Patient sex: M
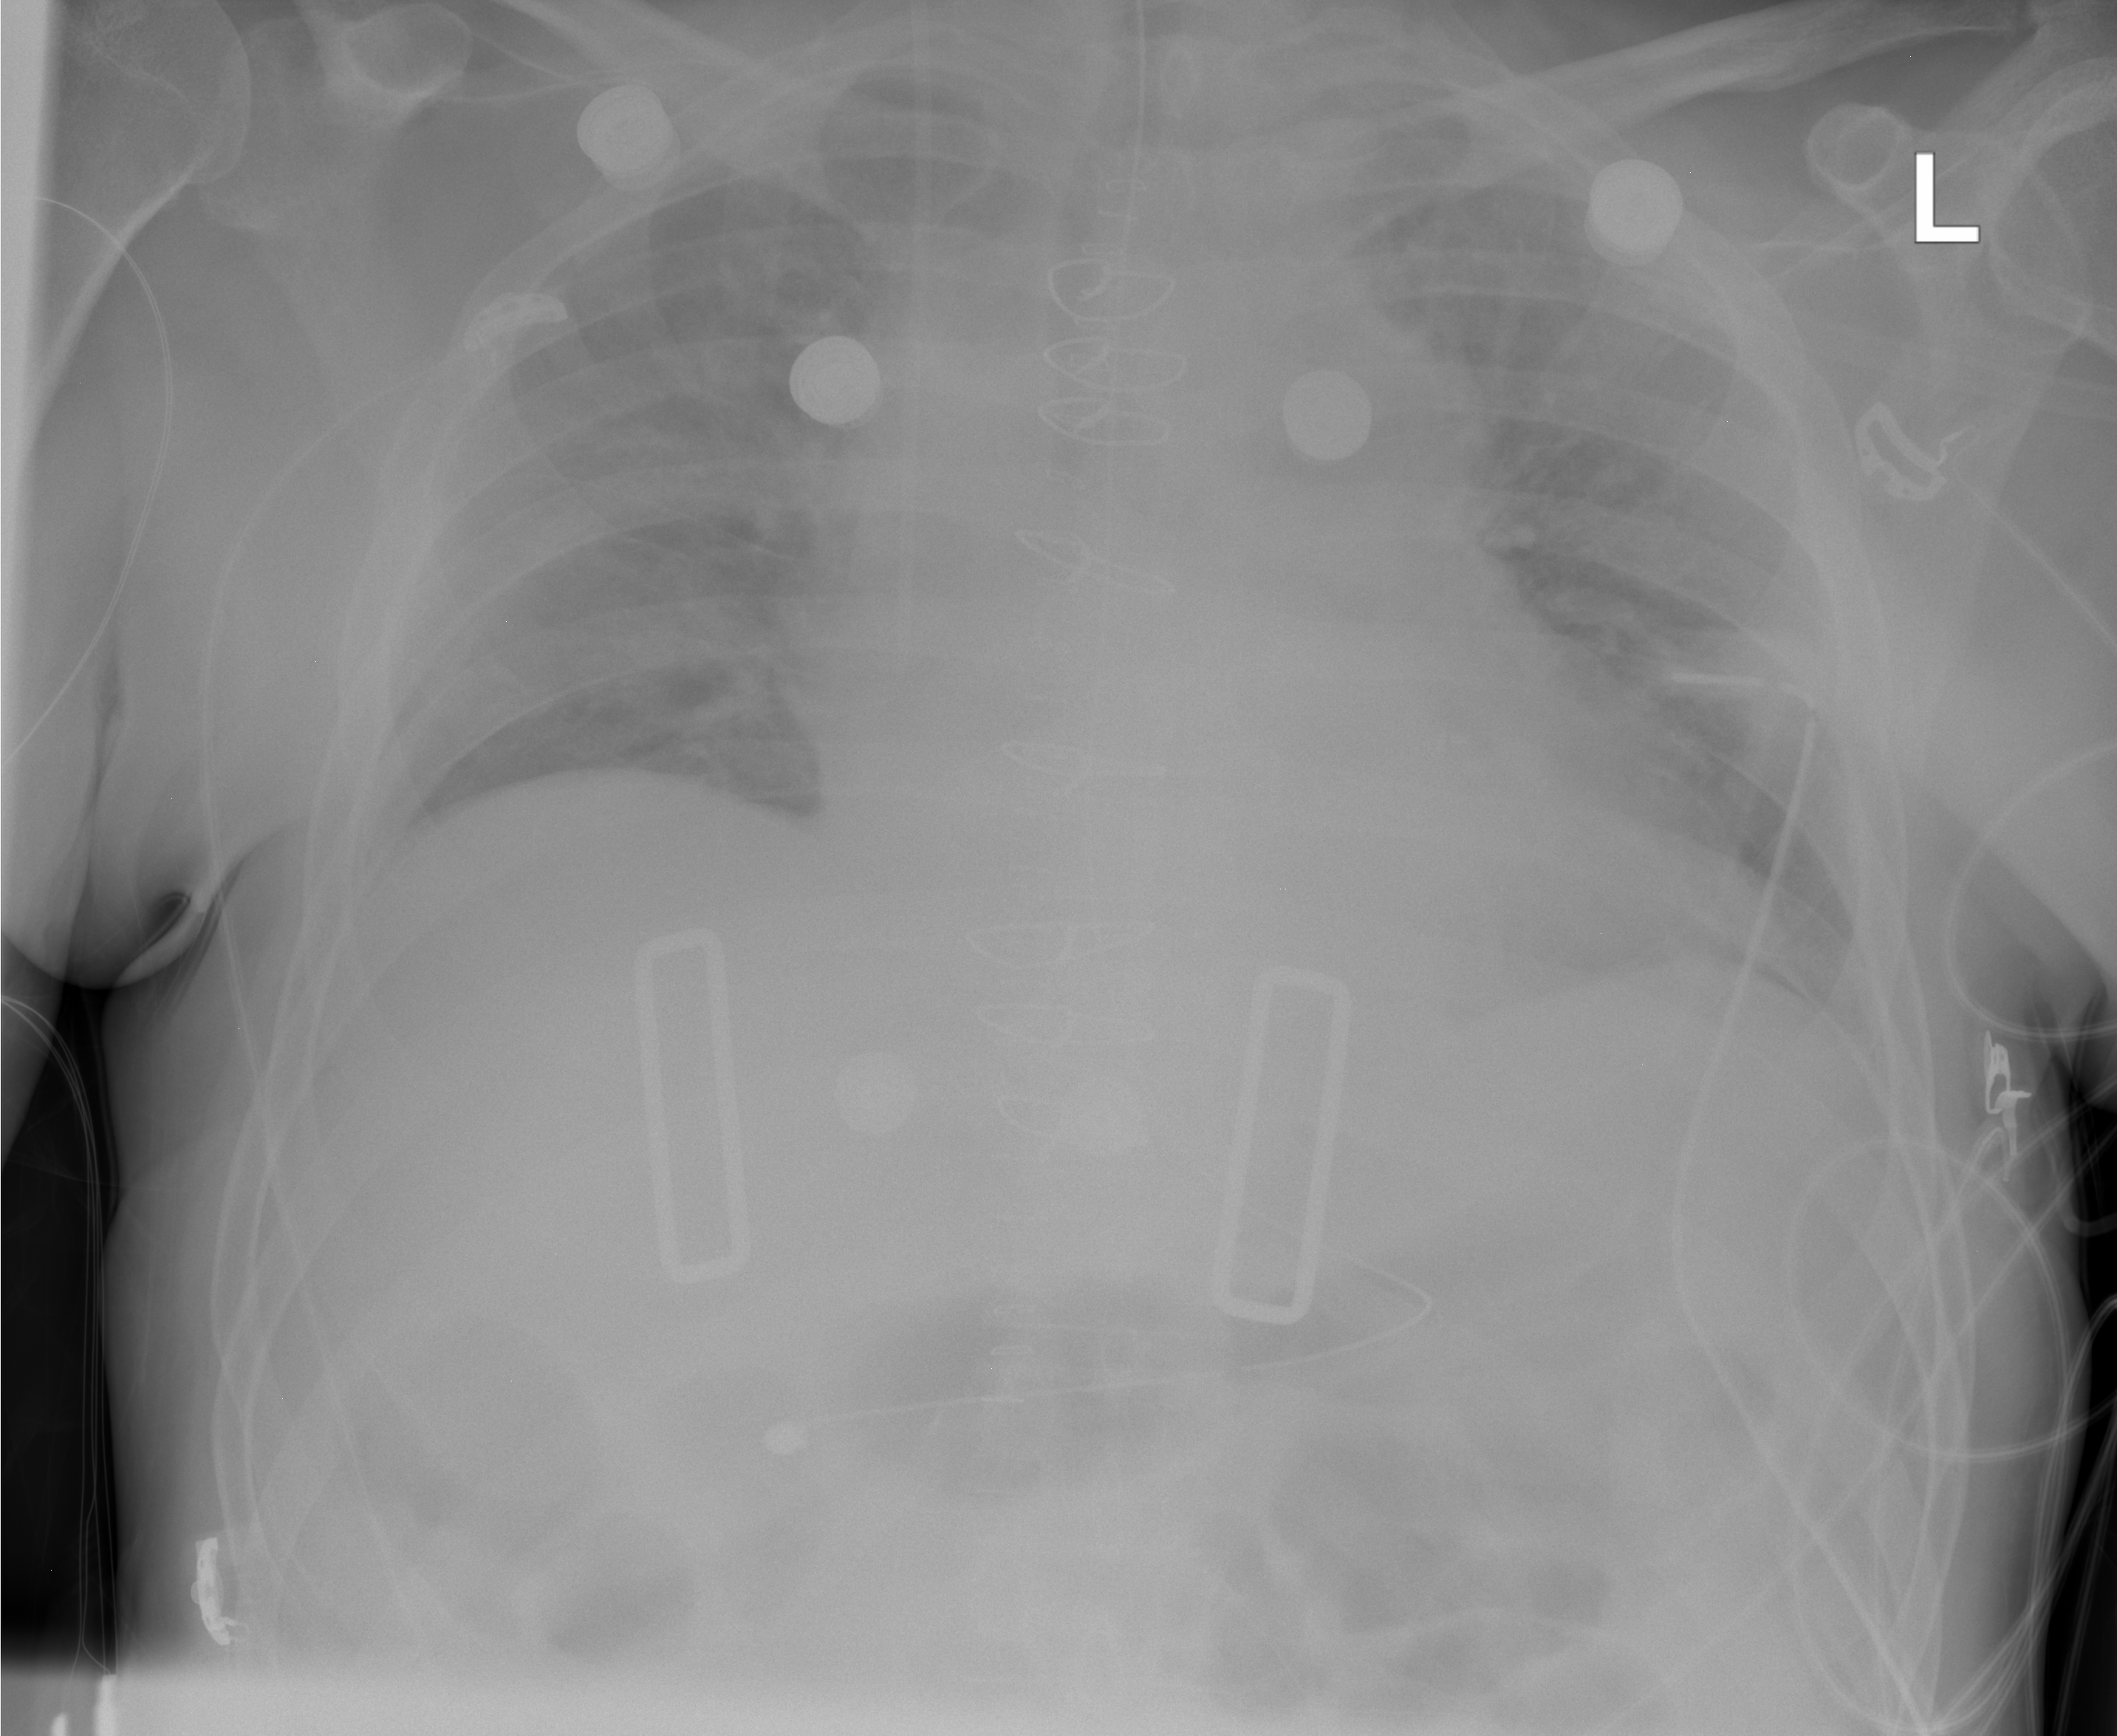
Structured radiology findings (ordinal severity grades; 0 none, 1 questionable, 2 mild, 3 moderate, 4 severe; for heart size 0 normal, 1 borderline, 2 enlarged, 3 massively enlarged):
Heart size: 2
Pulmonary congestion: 2
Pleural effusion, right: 0
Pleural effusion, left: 0
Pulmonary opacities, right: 0
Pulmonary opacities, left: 0
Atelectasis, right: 2
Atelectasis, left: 2